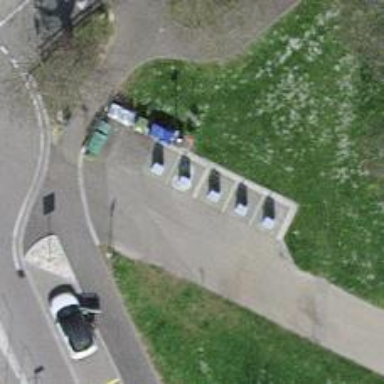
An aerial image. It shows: Recycling container for green waste at recycling facility.